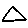
Label: triangle